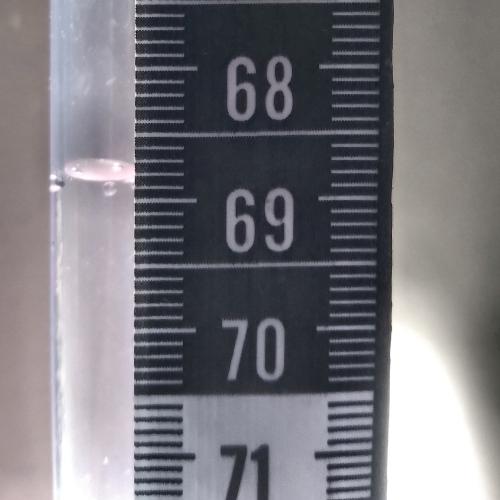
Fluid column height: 68.8 cm